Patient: sex F, age 66
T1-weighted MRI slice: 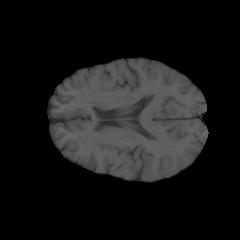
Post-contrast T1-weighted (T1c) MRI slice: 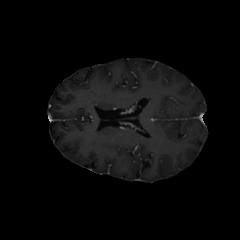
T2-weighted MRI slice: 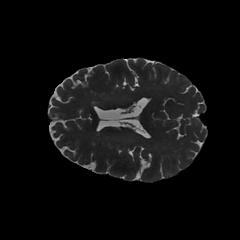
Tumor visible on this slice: no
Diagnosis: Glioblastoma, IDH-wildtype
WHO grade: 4